Question: Will the whole application stop serving the requests during Minor GC execution?
I am able to configure GC paramaters for my application. Can you please help me in understanding below GC log format.

'''
2015-03-30T10:51:08.<PHONE>: 25.583: [GC [PSYoungGen: 1572864K->198625K(1835008K)] 1670953K->296714K(6029312K), <PHONE> secs] [Times: user=1.56 sys=0.21, real=0.50 secs]
2015-03-30T10:51:50.<PHONE>: 67.507: [GC [PSYoungGen: 1834989K->262142K(1419264K)] 2105157K->613533K(5613568K), <PHONE> secs] [Times: user=2.93 sys=0.15, real=0.19 secs]
'''
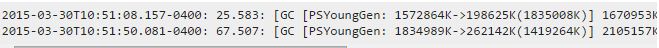
Answer: > Will the whole application stop serving the requests during Minor GC execution?
Yes, AFAIK every collector (apart from some commercial, expensive implementations perhaps) will stop the world for GC collection. It won't necessarily stop the world for the entirety of its pass, but it will contain a stop the world segment. This is rarely a problem in practice however, the request won't be refused, it will (in its worst case) just take a bit longer while waiting for GC.
Unless you're placing a lot of load on the GC or it's badly tuned, this is unlikely to be an issue in practice.
> Can you please help me in understanding below GC log format.
It shows you are using the parallel scavenge collector, and that two collections occurred, taking 0.5 and 0.19 seconds.